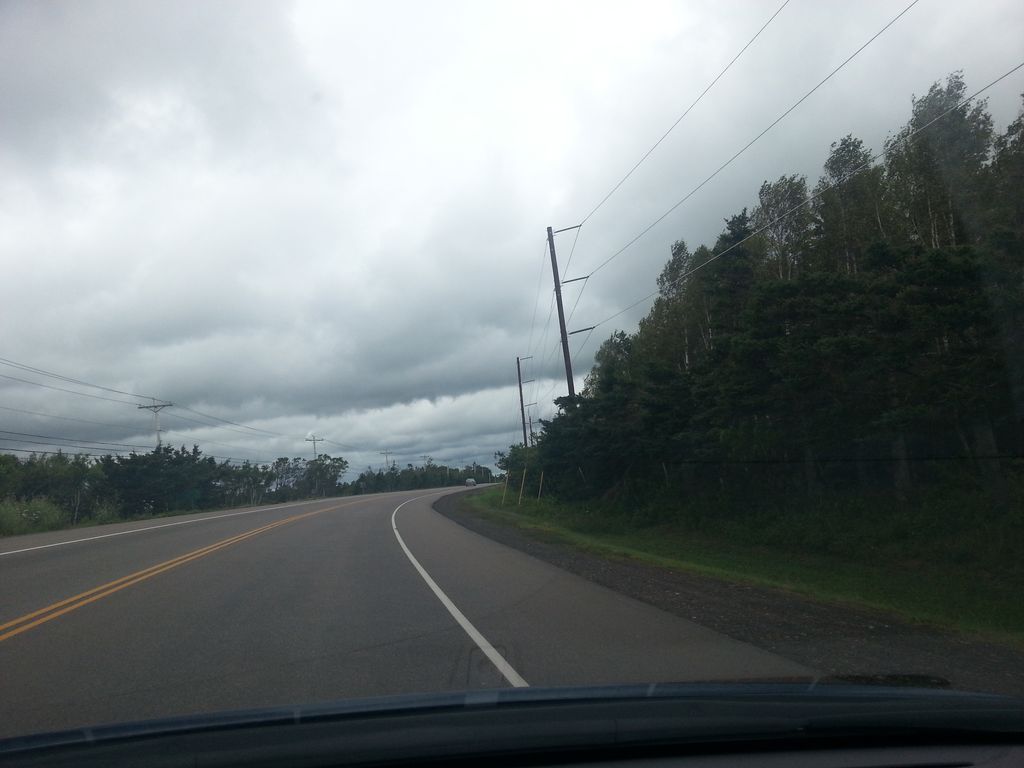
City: charlottetown